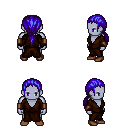
a pixel art fantasy rpg character, male body template, dark elf, purple skin, brown robe, metal pants, blue ponytail hairstyle, leather bracers, brown shoes, four views (front, back, left, right), 2x2 character sprite sheet, small pixel art, hard edges, no anti-aliasing